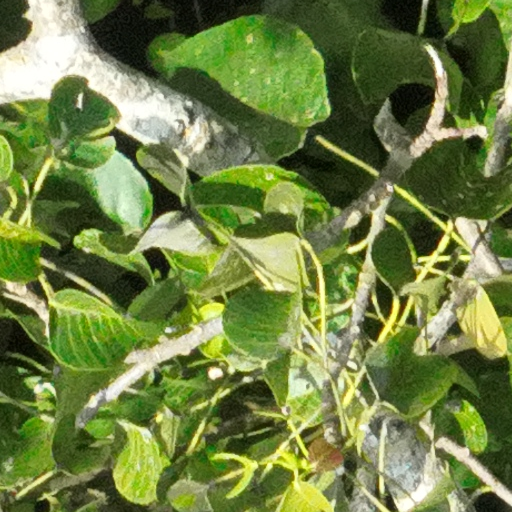
Species: Hura crepitans
GBIF accepted scientific name: Hura crepitans
Crown area (m\u00b2): 617.424